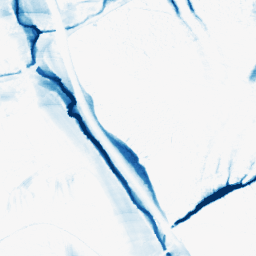
Category: morphological
Decomposition family: morphological_ellipse
Decomposition parameters: operation: closing
width: 10
height: 50
Upsampling method: bicubic_3x
Upsampling parameters: scale: 3
Upsampling scale: 3